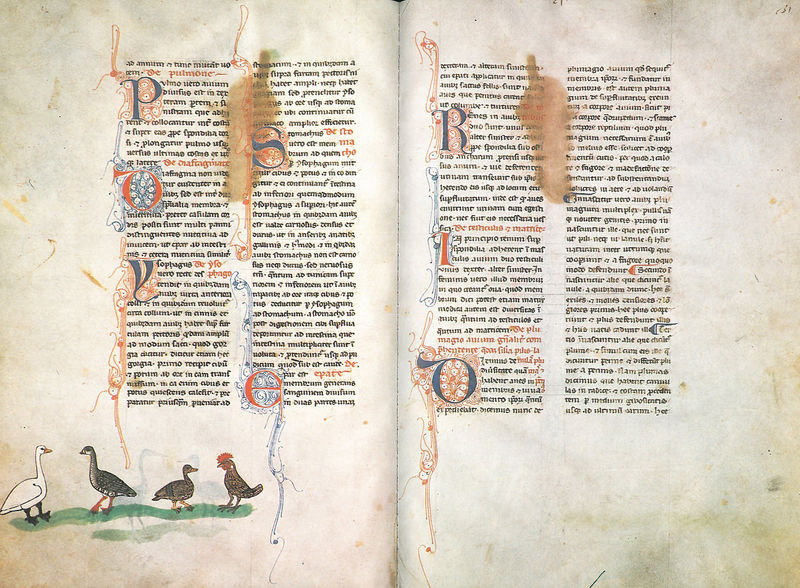
Titel: Falkenbuch Friedrichs des II.; De arte venandi cum avibus
Institution: Rom, Biblioteca Vaticana
Schlagwörter: blau, gras, rot, ornament, alt, vögel, schrift, ente, gans, spalten, enten, ornamente, gründ, buch, initialen, illustration, text, buchstaben, gänse, buchseite, verziert, flecken, geflügel, hahn, huhn, gockel, dreckig, latein, majuskel, majuskeln, s, p, y, geflügek, transskribt, poyserio